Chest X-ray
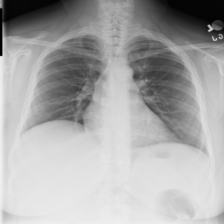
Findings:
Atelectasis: negative
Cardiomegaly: negative
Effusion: negative
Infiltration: negative
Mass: negative
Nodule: negative
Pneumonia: negative
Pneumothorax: negative
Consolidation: negative
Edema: negative
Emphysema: negative
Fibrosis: negative
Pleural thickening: negative
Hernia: negative